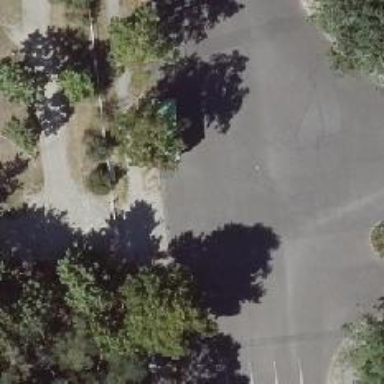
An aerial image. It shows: Tertiary road with asphalt surface and left-side parking on the kerb.